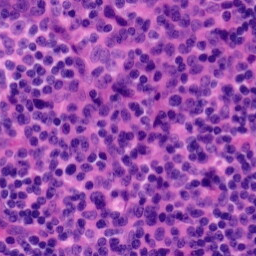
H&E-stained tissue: Tonsil